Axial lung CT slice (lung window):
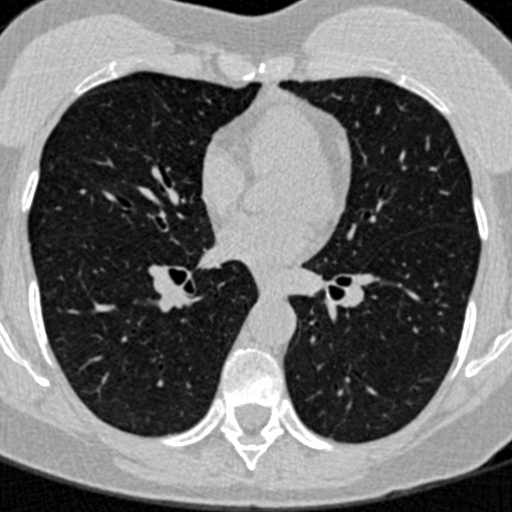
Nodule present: no